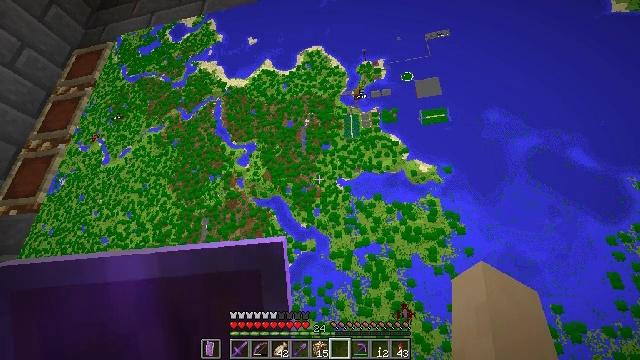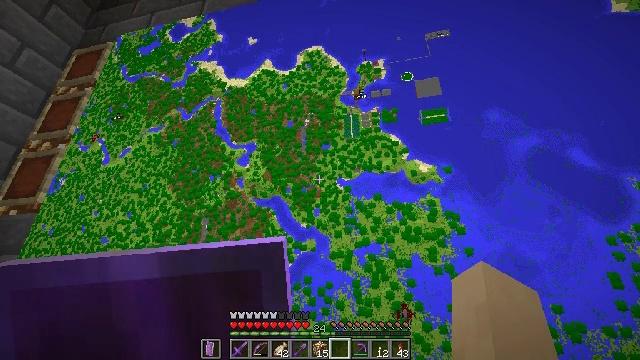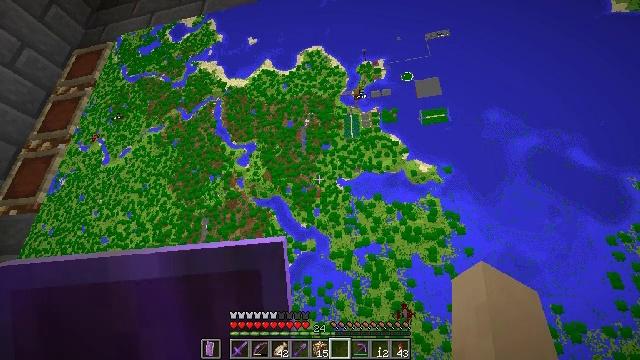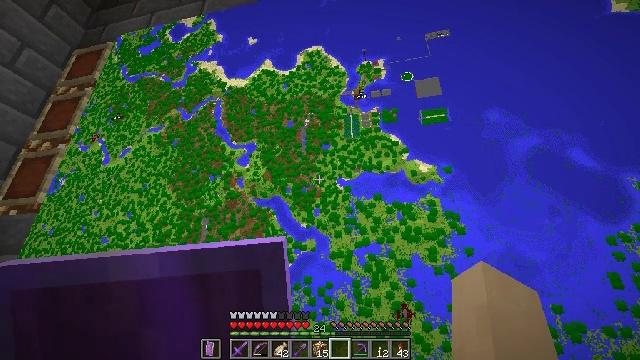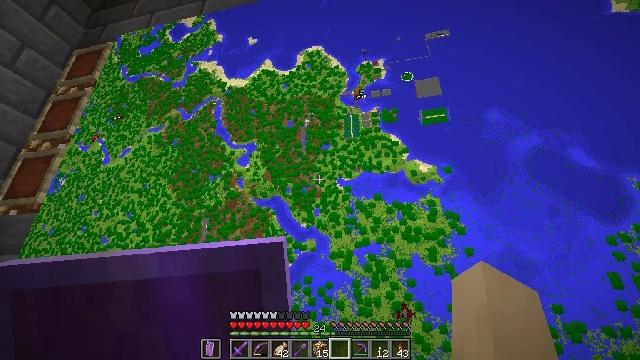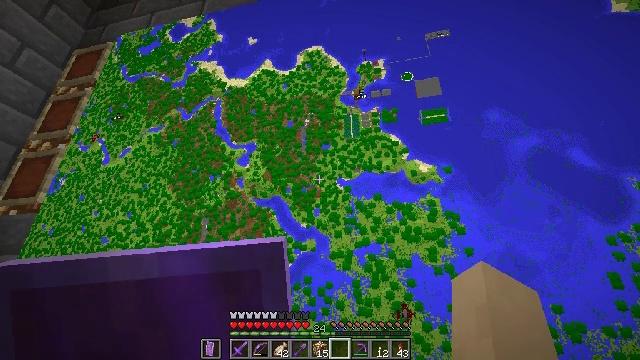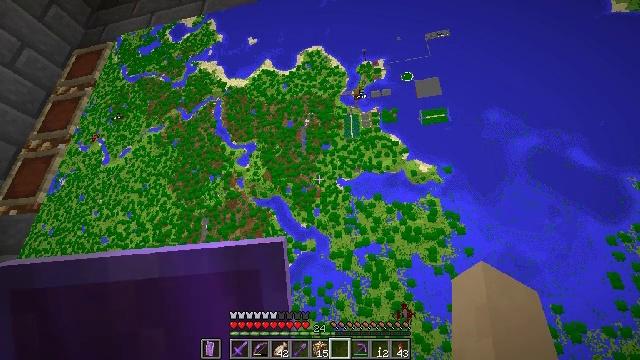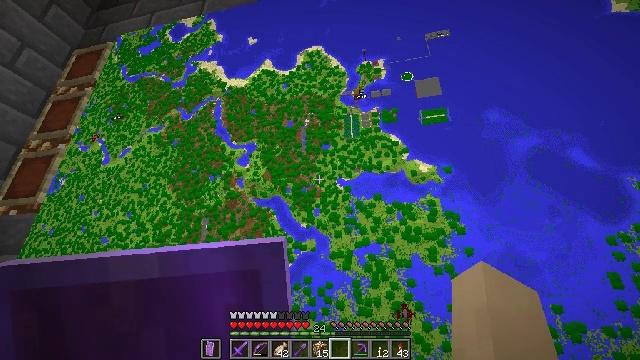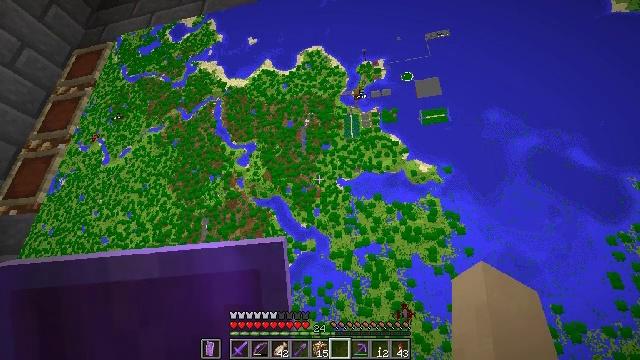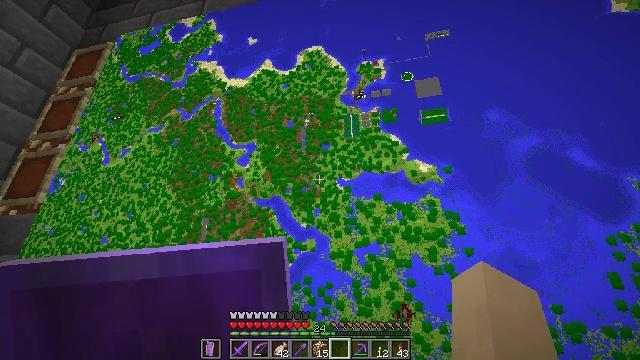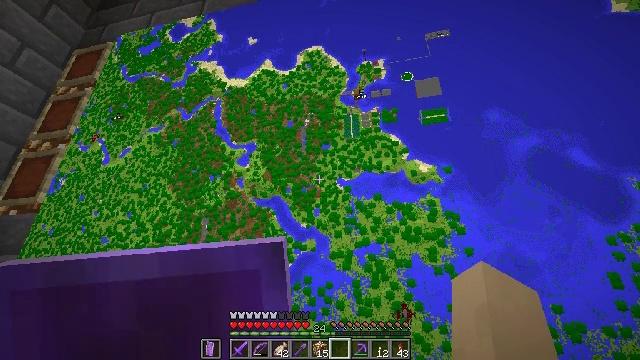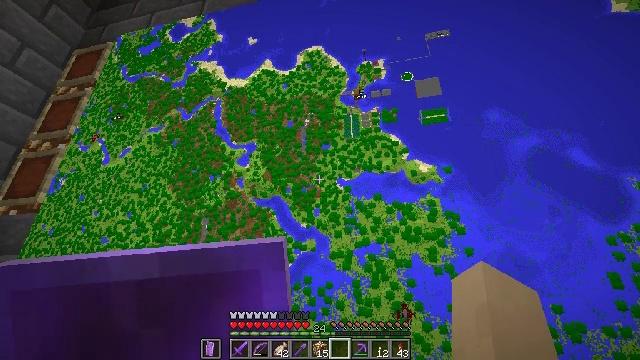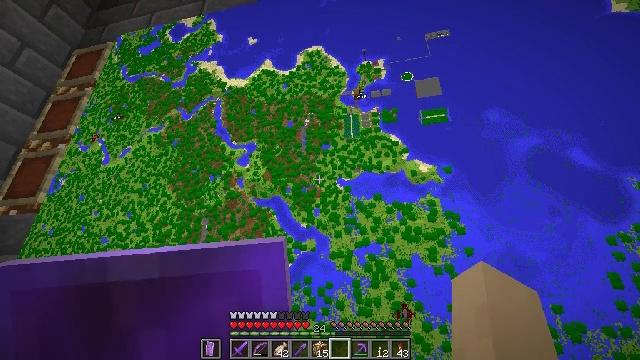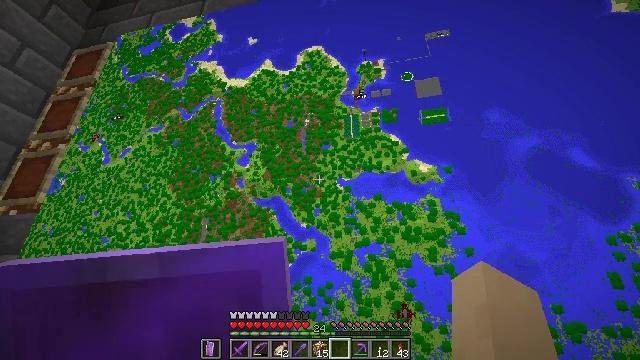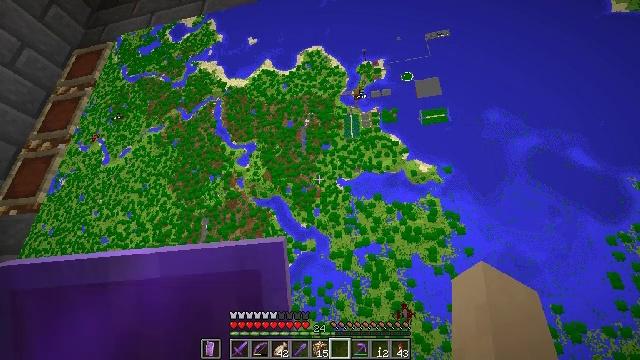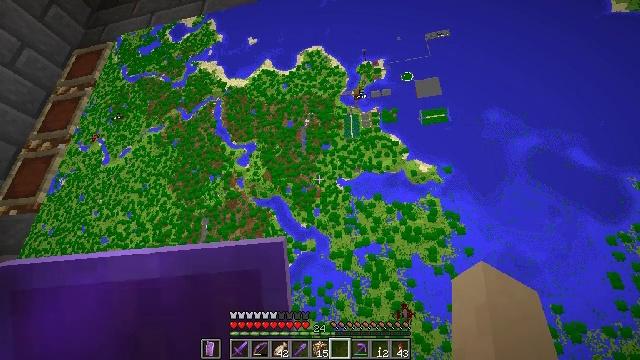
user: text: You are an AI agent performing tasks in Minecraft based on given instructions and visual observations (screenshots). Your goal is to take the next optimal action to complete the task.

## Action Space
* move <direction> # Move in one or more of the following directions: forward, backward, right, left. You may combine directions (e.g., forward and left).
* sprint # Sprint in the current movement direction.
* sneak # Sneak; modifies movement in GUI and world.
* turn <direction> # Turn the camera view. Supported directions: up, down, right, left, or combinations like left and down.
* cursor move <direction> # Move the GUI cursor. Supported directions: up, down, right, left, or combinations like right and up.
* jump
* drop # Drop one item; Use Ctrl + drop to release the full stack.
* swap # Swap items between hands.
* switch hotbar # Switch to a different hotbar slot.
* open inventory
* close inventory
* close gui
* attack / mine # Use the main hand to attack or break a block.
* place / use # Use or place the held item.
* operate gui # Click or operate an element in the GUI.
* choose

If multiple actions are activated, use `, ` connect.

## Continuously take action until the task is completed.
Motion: motion action
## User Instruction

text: Interact with the furnace to make smooth stone.
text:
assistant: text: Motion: no_op
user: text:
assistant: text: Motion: no_op
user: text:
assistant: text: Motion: no_op
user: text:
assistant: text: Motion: no_op
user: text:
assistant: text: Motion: no_op
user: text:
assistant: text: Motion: no_op
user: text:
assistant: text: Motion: no_op
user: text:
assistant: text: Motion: no_op
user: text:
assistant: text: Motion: no_op
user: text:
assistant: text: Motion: no_op
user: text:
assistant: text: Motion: no_op
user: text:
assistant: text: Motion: no_op
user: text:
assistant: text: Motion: no_op
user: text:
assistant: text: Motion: no_op
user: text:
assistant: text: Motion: no_op
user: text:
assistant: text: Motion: no_op
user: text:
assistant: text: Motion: no_op
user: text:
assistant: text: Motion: no_op
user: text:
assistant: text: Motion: no_op
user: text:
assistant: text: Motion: no_op
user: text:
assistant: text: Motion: no_op
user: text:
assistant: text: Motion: no_op
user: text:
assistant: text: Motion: no_op
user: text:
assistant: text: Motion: no_op
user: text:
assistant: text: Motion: no_op
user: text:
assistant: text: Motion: no_op
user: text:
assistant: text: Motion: no_op
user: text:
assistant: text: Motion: no_op
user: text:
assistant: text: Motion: no_op
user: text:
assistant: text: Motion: no_op